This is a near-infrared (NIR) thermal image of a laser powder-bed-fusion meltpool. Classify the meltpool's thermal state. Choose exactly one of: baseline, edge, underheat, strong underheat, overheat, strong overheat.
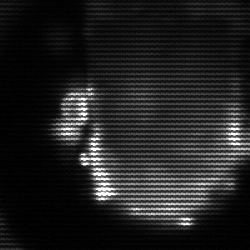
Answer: baseline